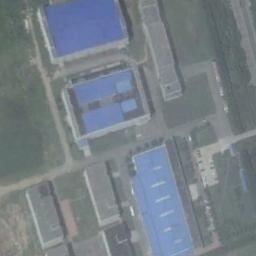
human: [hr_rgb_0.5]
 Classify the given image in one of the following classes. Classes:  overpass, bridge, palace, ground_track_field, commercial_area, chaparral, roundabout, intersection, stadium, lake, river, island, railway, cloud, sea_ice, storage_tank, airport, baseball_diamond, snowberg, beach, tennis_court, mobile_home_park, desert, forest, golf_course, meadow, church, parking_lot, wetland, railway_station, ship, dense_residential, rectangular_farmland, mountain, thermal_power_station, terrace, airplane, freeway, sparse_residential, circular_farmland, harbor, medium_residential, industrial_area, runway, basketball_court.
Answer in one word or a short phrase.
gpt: industrial_area